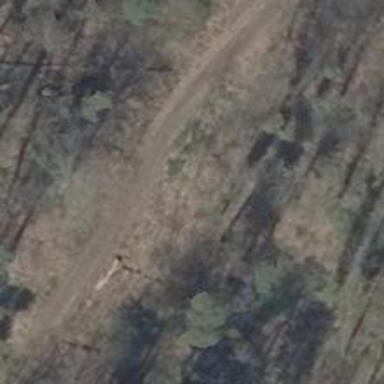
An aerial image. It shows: Dirt track road with grade 4 tracktype.